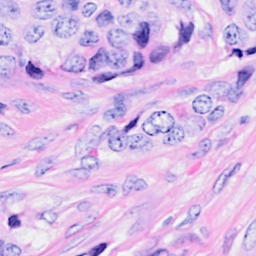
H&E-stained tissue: Breast